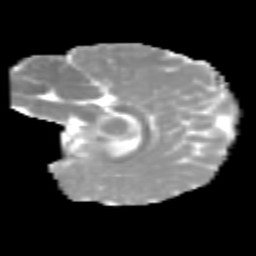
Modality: MD
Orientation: sagittal
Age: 7
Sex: male
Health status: healthy